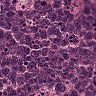
Metastatic tissue present: no